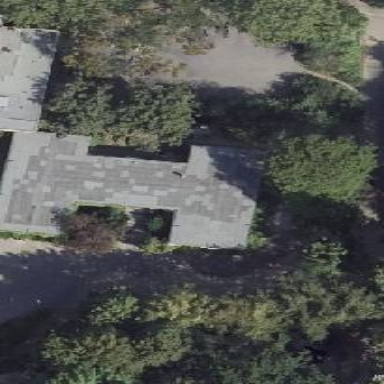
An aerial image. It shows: School building with flat roof.